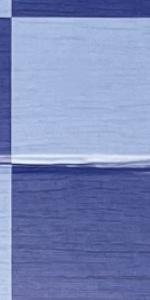
Label: Empty